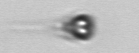
Label: Apedinella